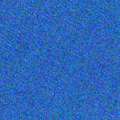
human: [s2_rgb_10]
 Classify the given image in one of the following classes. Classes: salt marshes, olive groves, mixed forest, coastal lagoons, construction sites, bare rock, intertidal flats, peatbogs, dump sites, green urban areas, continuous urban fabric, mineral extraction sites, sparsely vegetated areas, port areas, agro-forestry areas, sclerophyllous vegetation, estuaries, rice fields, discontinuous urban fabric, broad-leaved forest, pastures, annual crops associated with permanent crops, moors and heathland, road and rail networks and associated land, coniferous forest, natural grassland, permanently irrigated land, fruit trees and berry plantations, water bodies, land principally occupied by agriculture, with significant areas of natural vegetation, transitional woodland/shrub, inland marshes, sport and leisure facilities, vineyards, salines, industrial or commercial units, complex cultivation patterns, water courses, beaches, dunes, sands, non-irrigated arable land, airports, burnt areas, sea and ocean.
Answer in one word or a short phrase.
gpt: sea and ocean